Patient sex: F
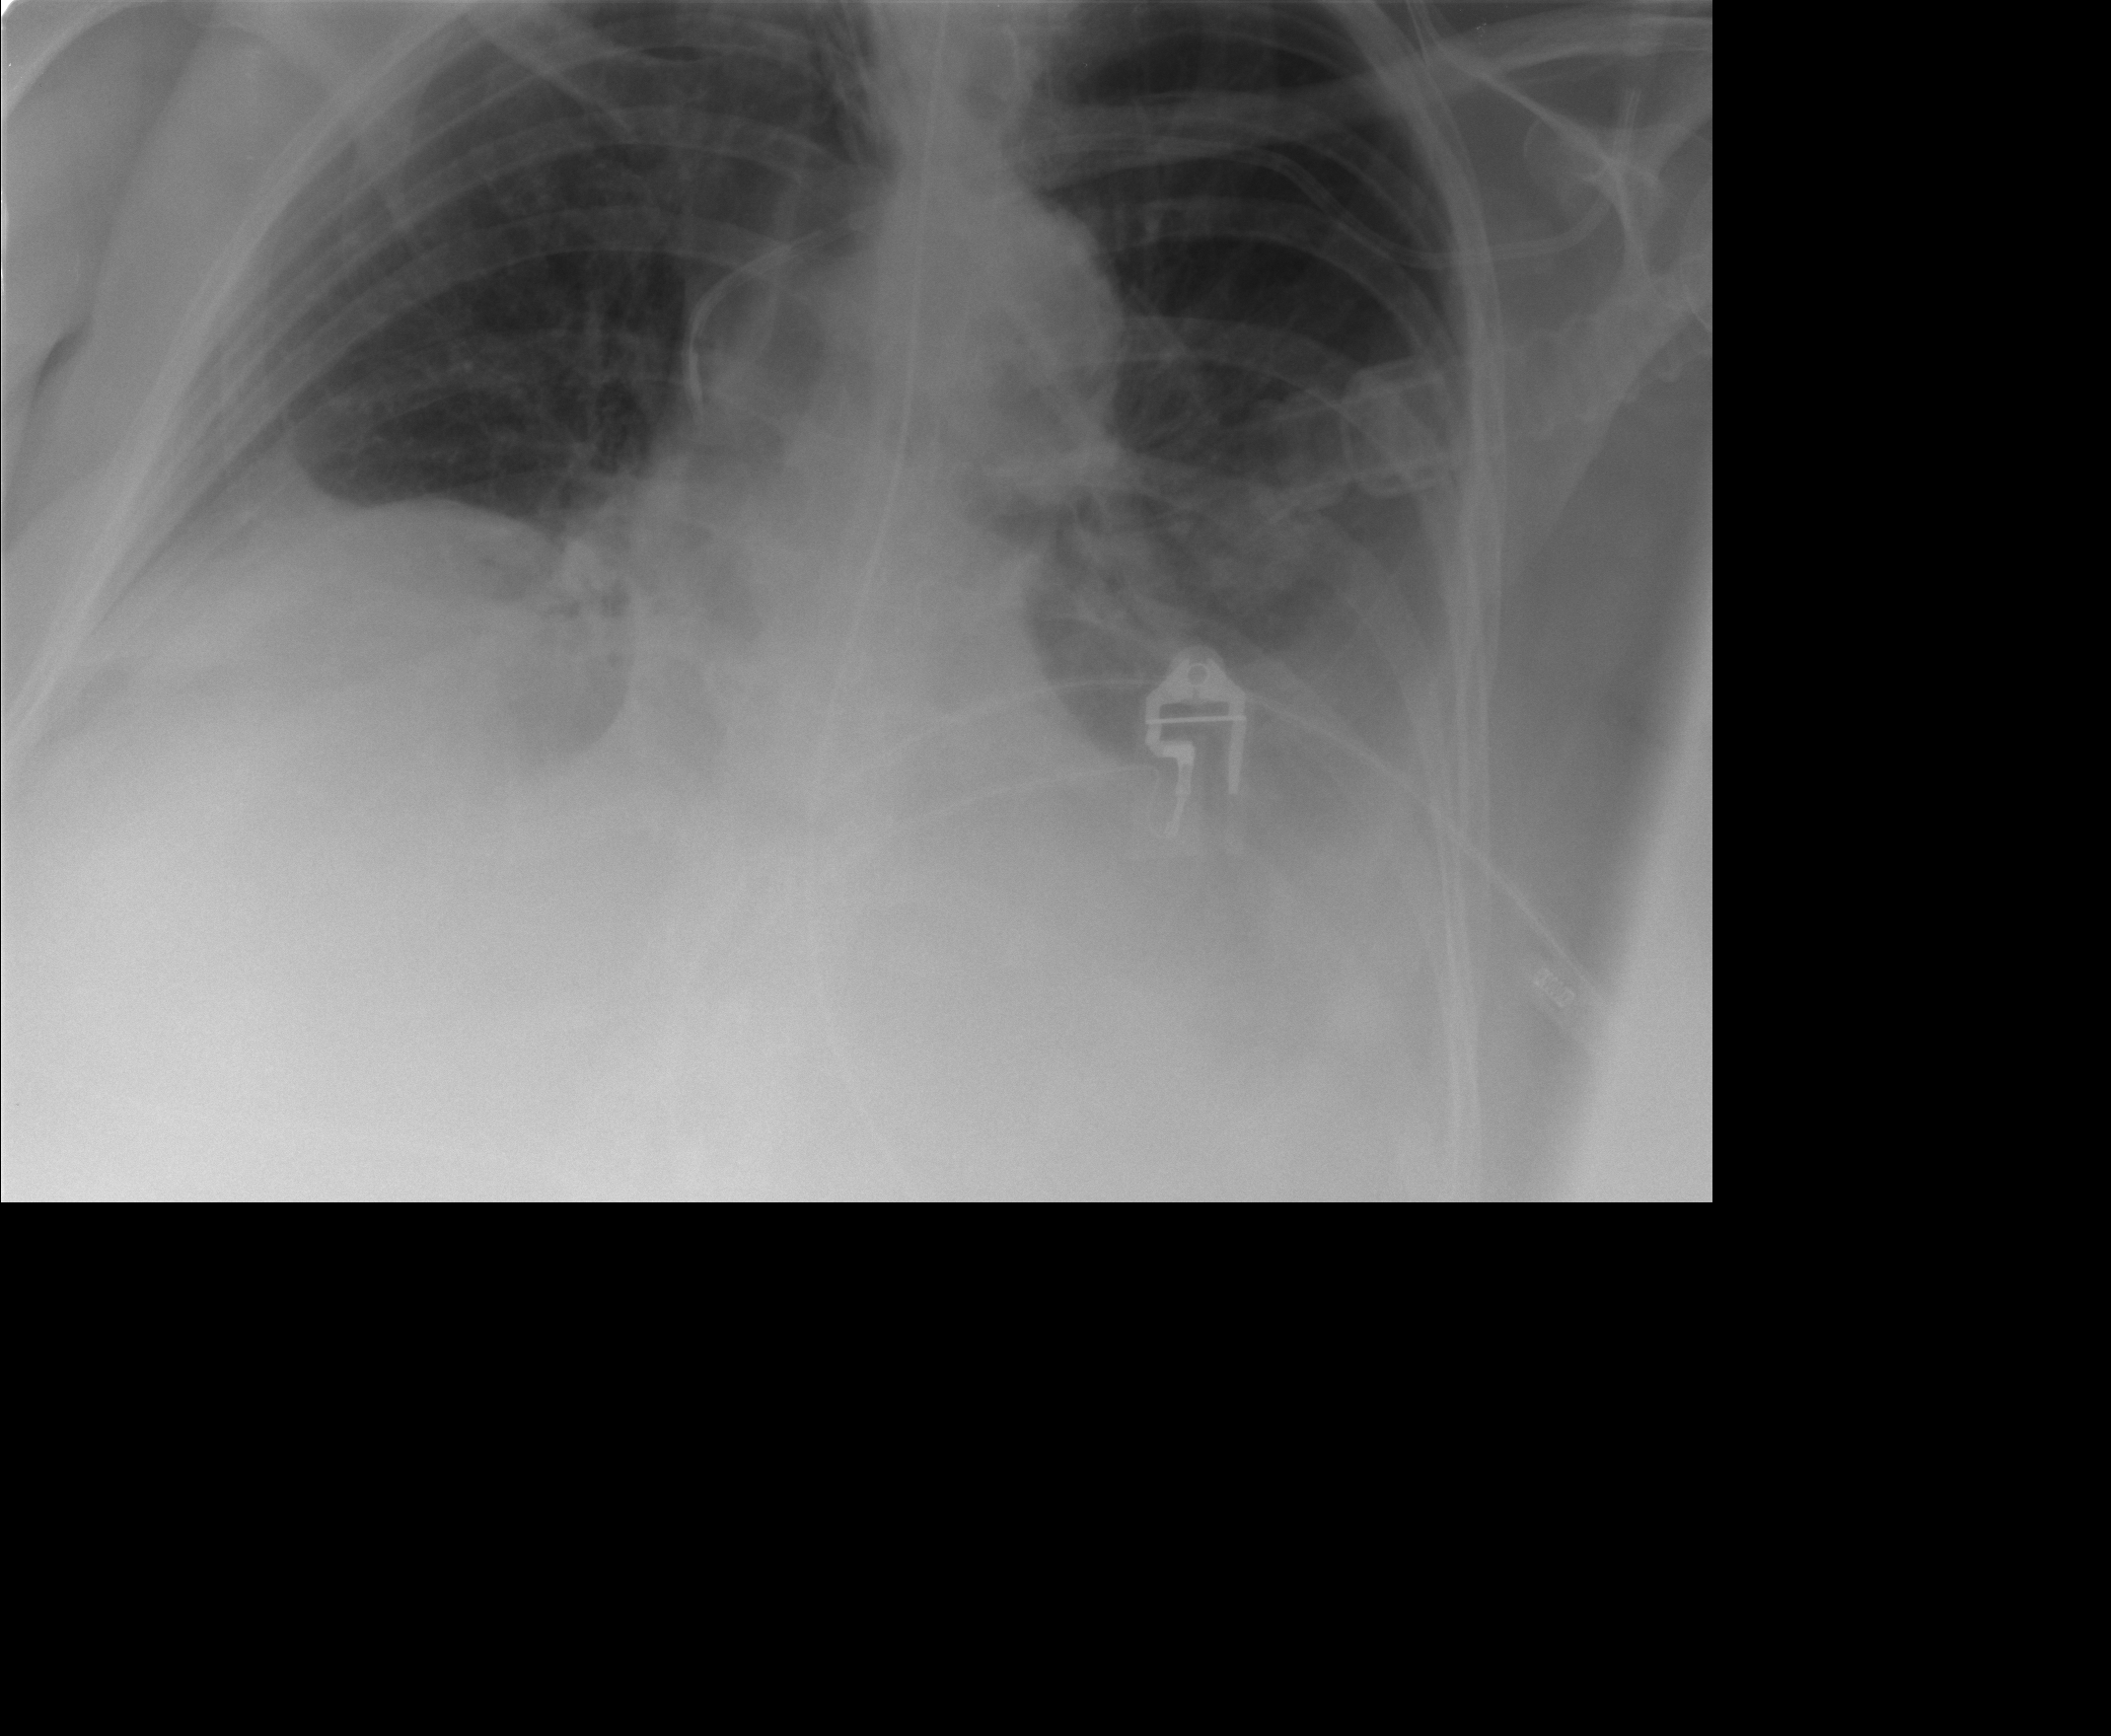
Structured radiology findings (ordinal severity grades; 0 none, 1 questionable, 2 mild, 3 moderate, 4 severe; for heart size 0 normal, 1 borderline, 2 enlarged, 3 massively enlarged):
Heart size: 0
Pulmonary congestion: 0
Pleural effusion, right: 2
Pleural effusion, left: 2
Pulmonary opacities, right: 0
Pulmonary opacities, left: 0
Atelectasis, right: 2
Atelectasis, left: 2